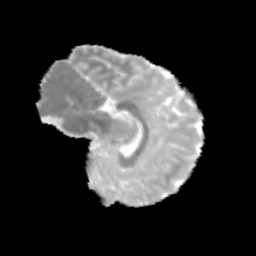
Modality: MD
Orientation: sagittal
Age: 9
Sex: male
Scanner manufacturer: siemens
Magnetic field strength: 3 T
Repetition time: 3.8 s
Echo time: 0.07 s